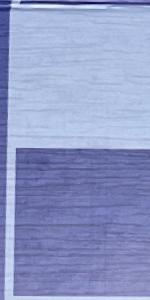
Label: Empty